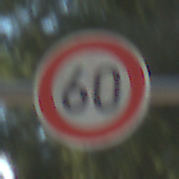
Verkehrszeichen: Geschwindigkeit60
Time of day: MorningAfternoon
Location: Outdoor (Nature)
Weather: PartlyCloudy
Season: NotSpecified
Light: Natural